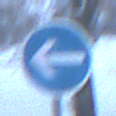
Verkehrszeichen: VorgeschriebeneFahrtrichtungHierLinks
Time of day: Midday
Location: Outdoor (Nature)
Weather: Overcast
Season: Winter
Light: Natural